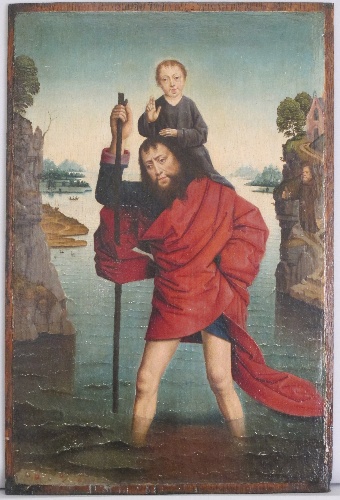
Title: Saint Christopher and the Infant Christ
Artist: Dieric Bouts
Artist bio: Netherlandish, Haarlem, active by 1457–died 1475
Date: After 1485
Object type: Painting
Classification: Paintings
Medium: Oil on oak panel
Dimensions: Overall 15 1/4 x 10 1/8 in. (38.7 x 25.7 cm); painted surface 14 5/8 x 9 5/8 in. (37 x 24.5 cm)
Department: Robert Lehman Collection
Credit line: Robert Lehman Collection, 1975
Accession year: 1975
Repository: Metropolitan Museum of Art, New York, NY
Tags: Christ|Saint Christopher